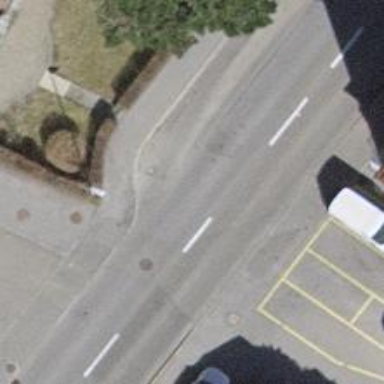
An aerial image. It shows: Public transport stop position.